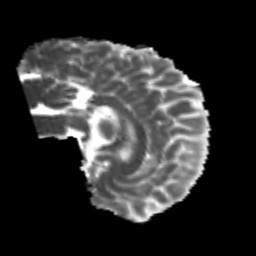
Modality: MD
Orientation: sagittal
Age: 22
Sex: male
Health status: healthy
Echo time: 0.074 s